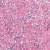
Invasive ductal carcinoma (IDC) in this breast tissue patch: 1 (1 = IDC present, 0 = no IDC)